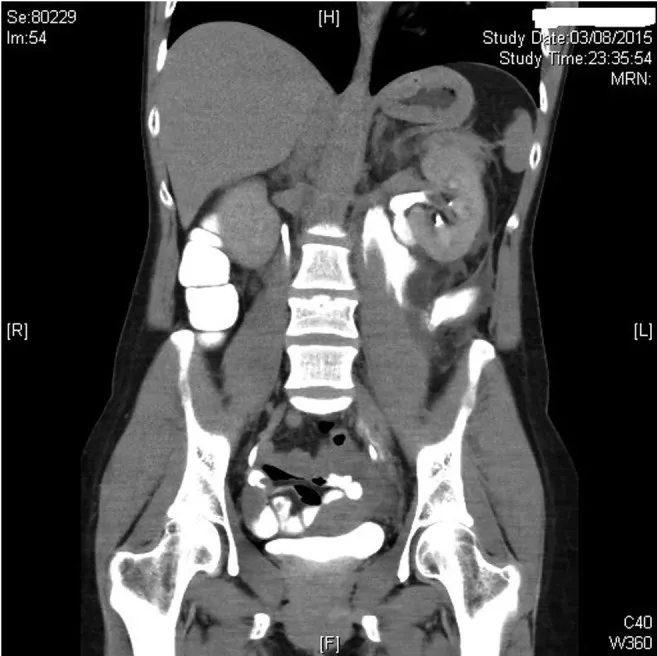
Coronal reconstruction of a computerized tomographic urography showing bilateral renal excretion with left hydronephrosis and urine extravasation from the ureteropelvic junction site.
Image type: radiology (ct)